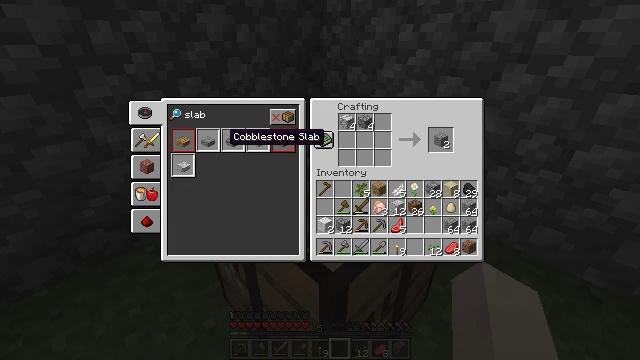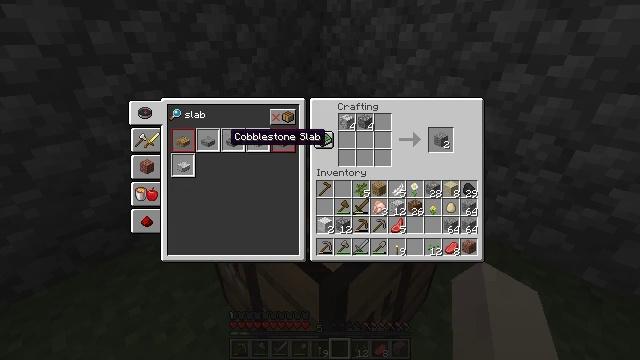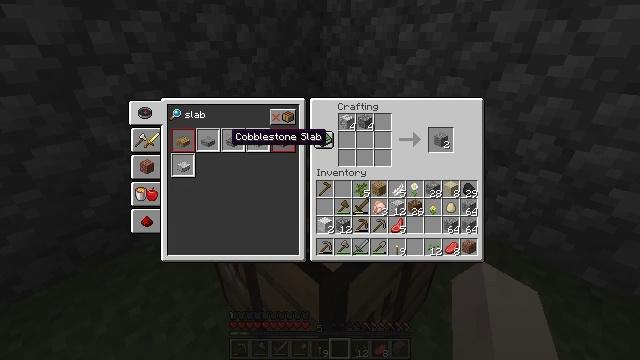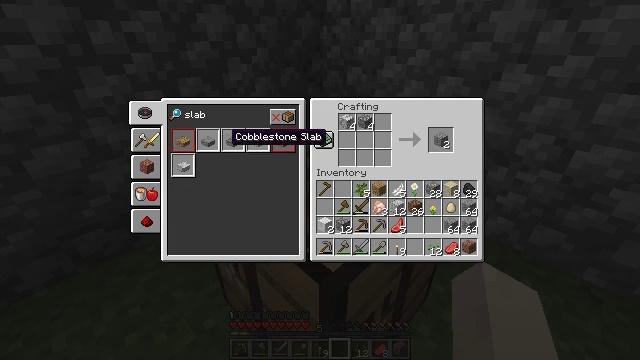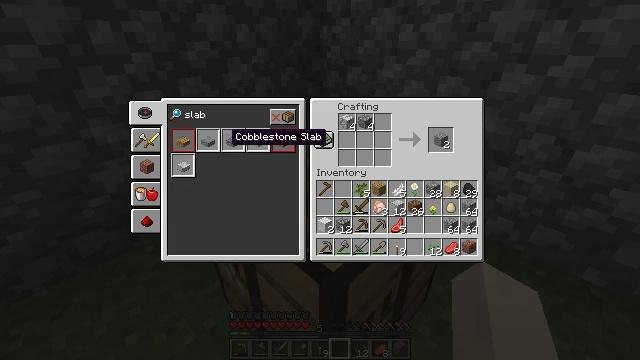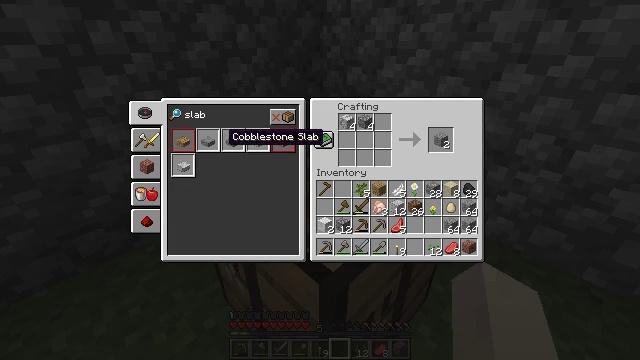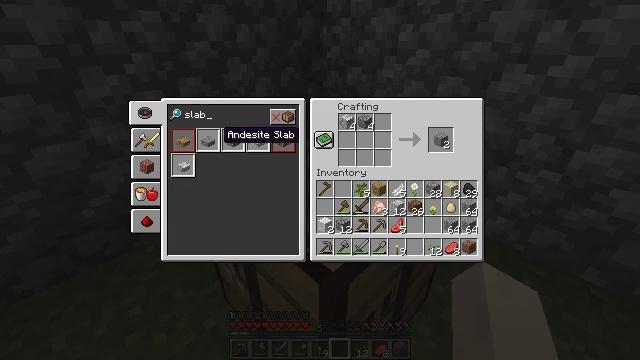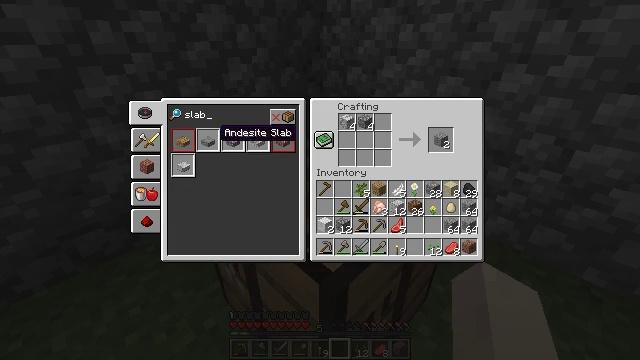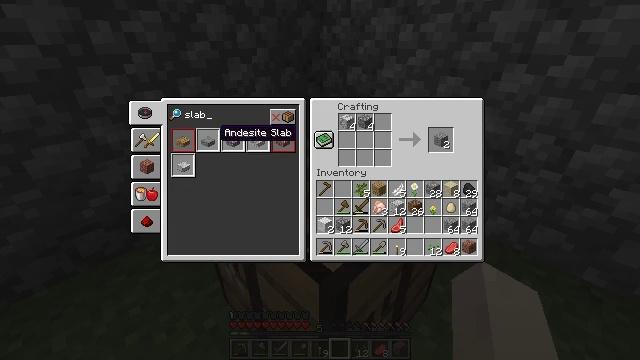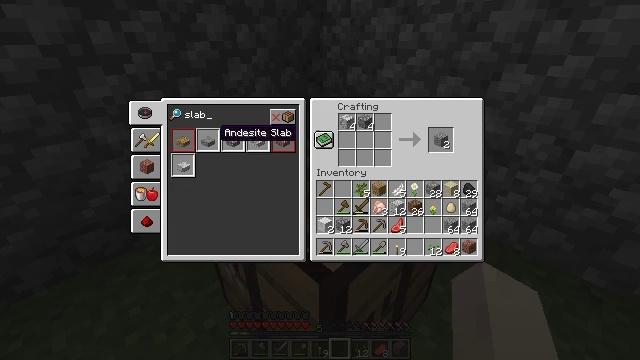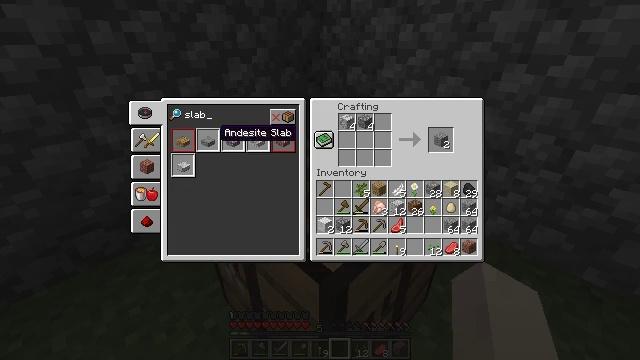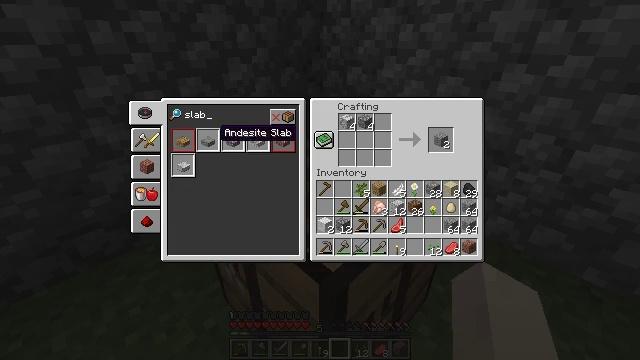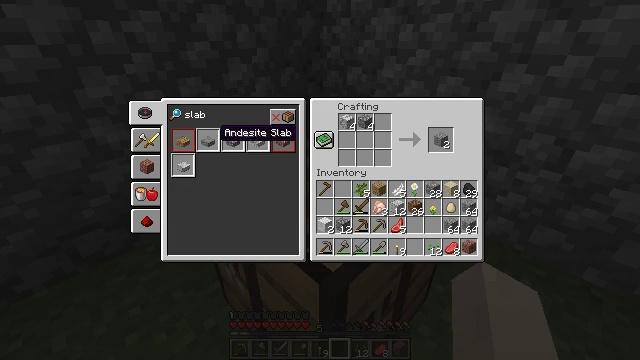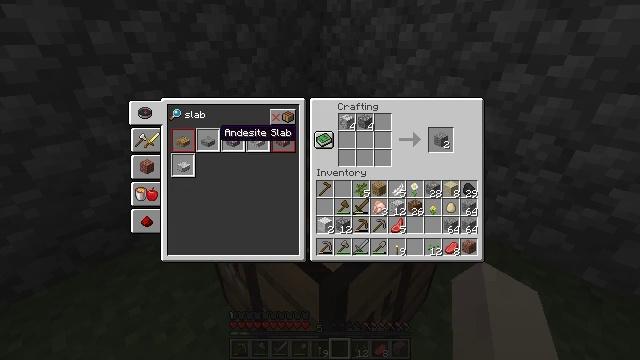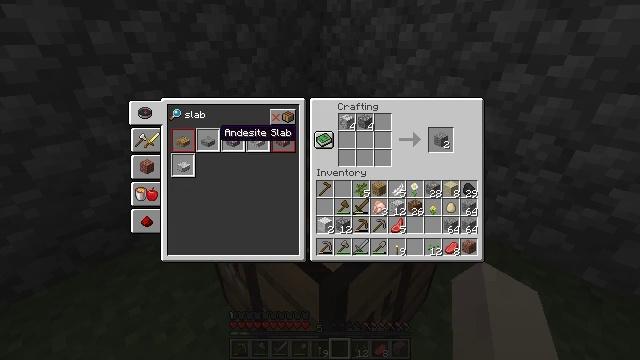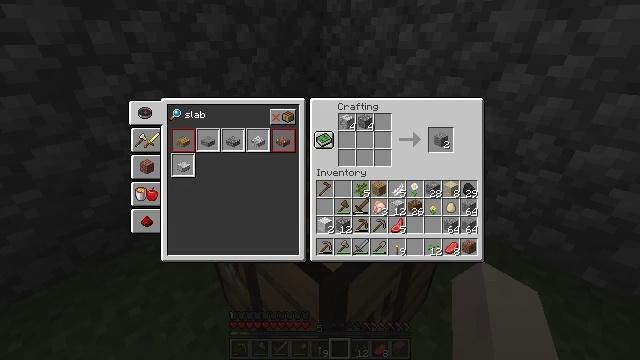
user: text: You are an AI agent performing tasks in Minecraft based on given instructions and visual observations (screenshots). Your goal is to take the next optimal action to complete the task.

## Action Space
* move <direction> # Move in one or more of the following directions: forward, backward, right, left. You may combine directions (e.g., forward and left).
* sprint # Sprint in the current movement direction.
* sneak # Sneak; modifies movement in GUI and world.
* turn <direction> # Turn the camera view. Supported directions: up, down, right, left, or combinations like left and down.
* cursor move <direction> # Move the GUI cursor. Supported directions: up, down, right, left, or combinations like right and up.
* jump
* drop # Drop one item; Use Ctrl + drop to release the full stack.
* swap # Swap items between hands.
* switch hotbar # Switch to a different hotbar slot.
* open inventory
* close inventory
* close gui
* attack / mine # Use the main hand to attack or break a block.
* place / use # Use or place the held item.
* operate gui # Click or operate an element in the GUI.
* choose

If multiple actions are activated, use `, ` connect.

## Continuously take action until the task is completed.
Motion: motion action
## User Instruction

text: Craft an andesite slab.
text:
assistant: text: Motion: no_op
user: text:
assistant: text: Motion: no_op
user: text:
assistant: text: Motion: no_op
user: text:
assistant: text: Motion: no_op
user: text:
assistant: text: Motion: no_op
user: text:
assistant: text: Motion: no_op
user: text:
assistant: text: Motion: no_op
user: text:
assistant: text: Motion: no_op
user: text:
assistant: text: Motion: no_op
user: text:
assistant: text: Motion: no_op
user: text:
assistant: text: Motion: no_op
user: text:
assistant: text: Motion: no_op
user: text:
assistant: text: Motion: no_op
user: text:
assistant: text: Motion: no_op
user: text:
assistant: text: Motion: cursor move right and down
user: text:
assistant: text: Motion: cursor move right and down
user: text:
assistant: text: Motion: cursor move right and down
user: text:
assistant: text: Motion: cursor move right and down
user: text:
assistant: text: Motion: cursor move right
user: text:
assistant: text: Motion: cursor move right
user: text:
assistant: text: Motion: cursor move right
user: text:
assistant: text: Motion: cursor move right
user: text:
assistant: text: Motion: no_op
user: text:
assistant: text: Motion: no_op
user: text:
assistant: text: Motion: no_op
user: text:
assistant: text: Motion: no_op
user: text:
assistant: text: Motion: no_op
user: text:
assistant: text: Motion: no_op
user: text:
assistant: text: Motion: no_op
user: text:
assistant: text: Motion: no_op